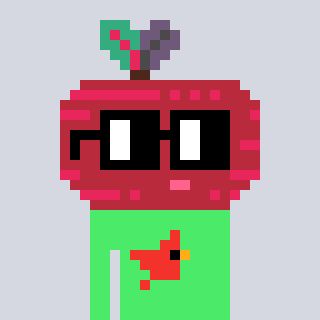
a pixel art character with square black glasses, a beet-shaped head and a teal-colored body on a cool background